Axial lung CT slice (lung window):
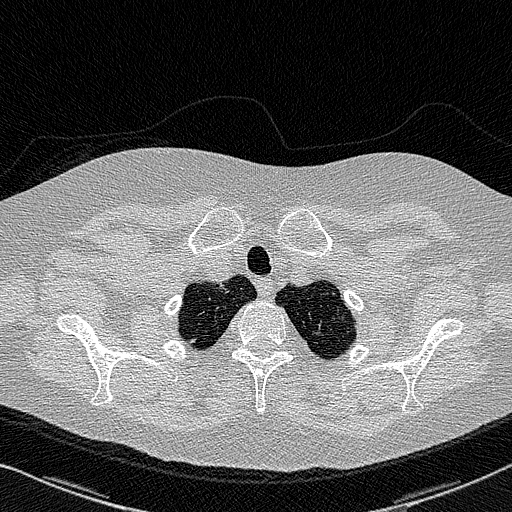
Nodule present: no